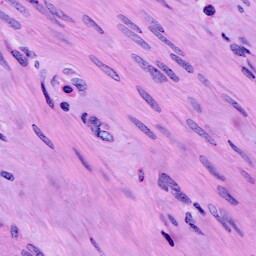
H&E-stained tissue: Cervix